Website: walmart
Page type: newsletter-management
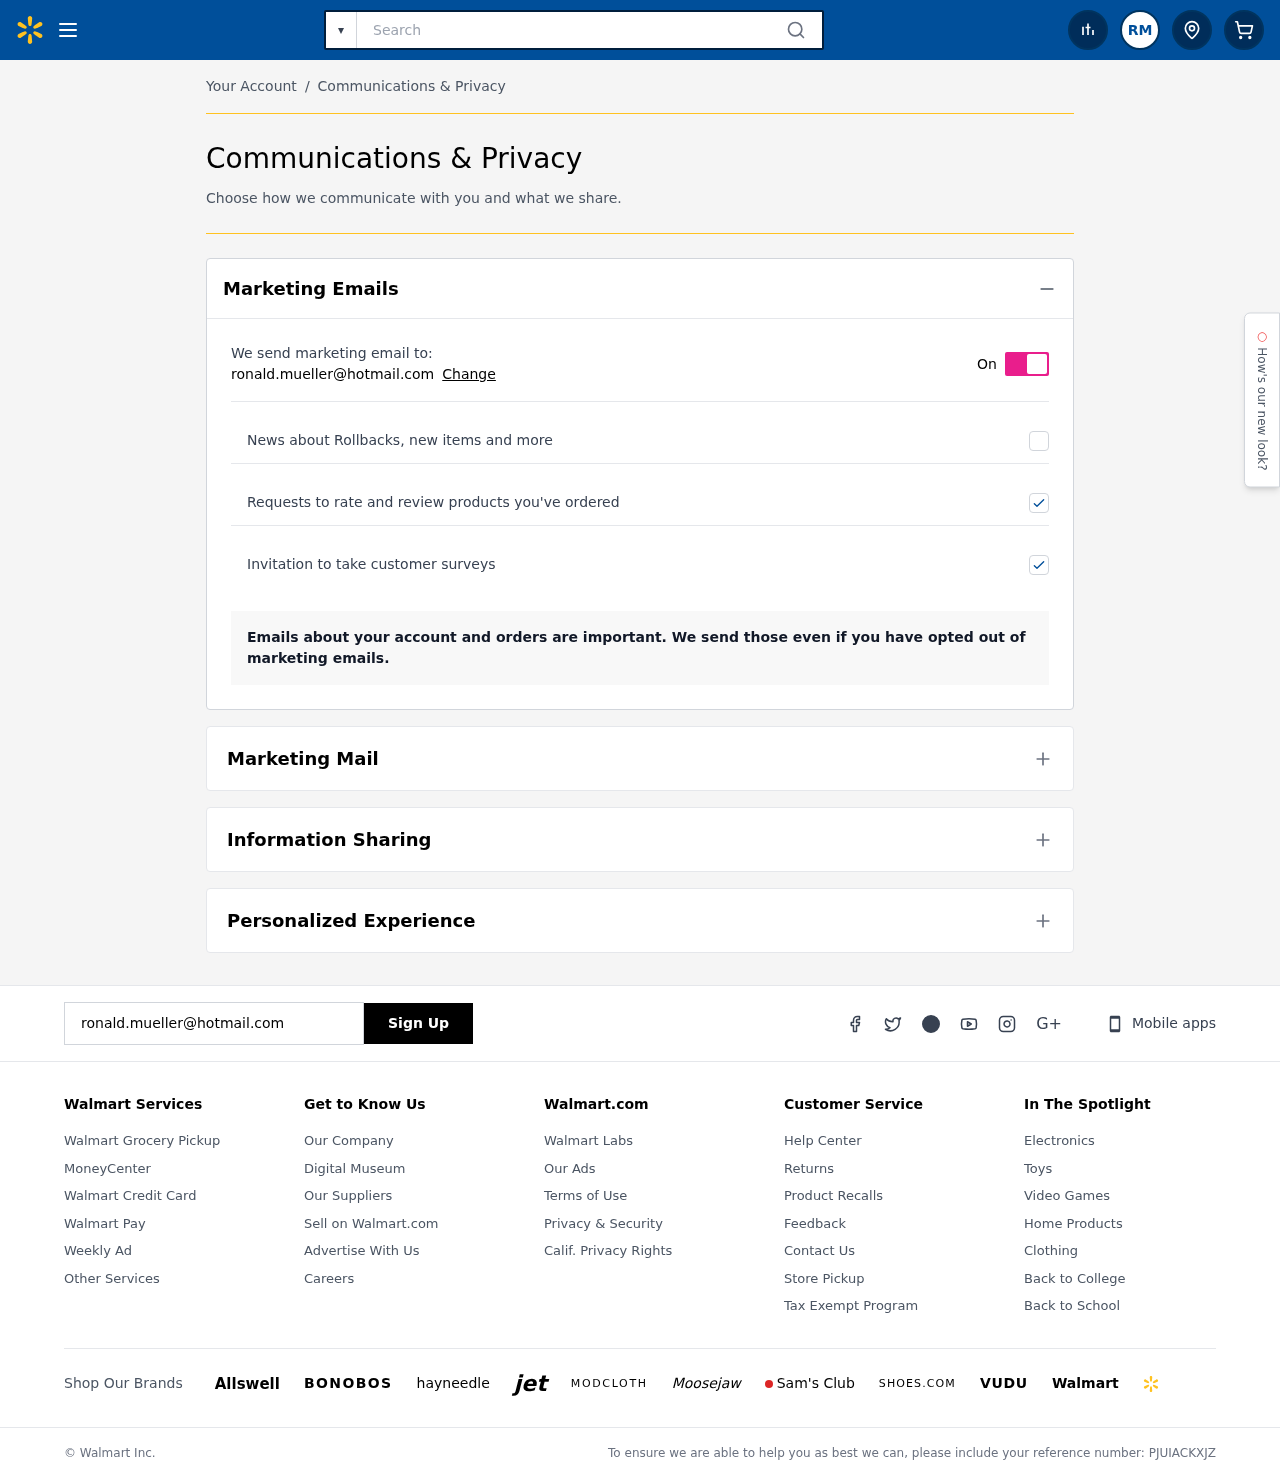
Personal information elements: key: PII_EMAIL
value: ronald.mueller@hotmail.com
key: PII_INITIALS
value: RM
Search elements: key: HEADER_SEARCH
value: Search